Interaction volume radius: 5 \u00c5
Interaction volume height: 10 \u00c5
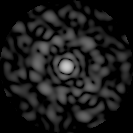
Disorder parameter: 0.8969